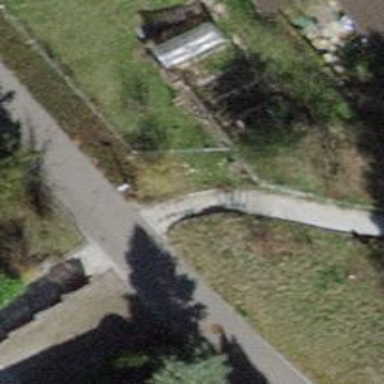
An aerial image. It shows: Set of steps on the road.